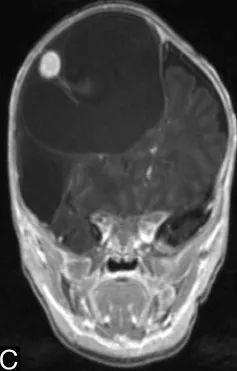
Coronal T1-weighted contrast-enhanced MRI demonstrate a well-defined oval-shaped lesion that is homogeneously enhancing located at the lateral aspect of the mass.
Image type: radiology (mri)